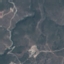
Land use / land cover: HerbaceousVegetation